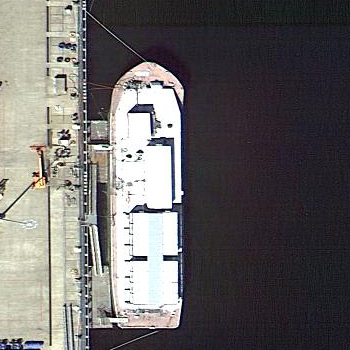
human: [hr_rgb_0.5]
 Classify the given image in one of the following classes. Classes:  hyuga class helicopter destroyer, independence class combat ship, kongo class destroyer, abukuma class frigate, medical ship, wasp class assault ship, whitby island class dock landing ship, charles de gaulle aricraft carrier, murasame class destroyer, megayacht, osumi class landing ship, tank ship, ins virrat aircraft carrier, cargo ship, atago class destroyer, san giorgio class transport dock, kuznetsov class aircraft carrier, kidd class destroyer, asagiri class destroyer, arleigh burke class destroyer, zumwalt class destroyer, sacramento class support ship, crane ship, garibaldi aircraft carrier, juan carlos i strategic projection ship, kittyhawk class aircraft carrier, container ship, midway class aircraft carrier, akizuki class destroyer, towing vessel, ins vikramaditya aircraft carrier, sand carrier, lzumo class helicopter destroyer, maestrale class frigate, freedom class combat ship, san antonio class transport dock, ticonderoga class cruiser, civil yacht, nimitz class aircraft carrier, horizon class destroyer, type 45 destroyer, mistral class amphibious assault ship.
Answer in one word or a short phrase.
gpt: Cargo ship